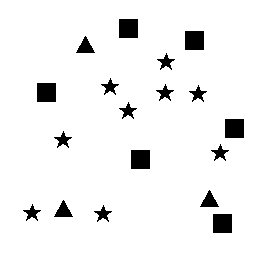
Squares: 6
Triangles: 3
Stars: 9
Total shapes: 18